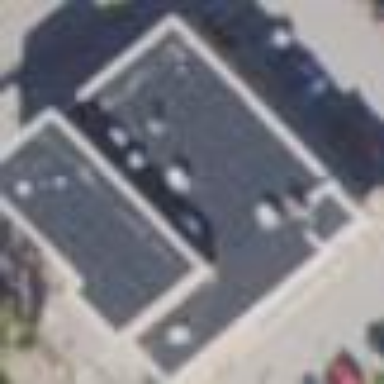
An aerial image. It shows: Retail building.